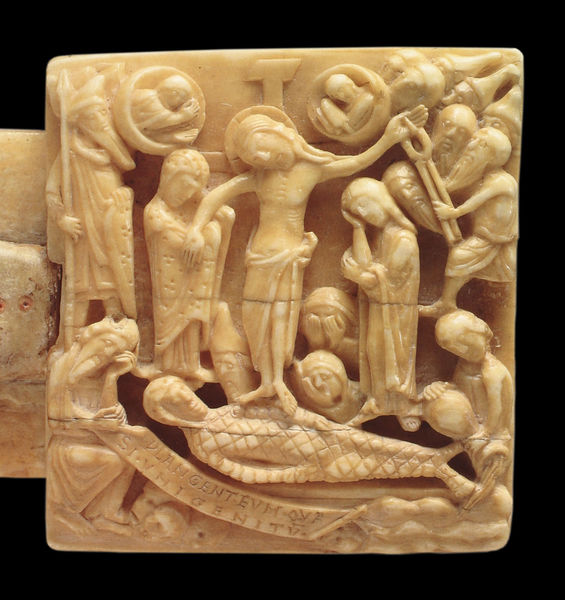
Titel: The Cloisters Cross (Klosterkreuz) , Kreuz aus Bury St. Edmunds
Institution: New York, The Metropolitan Museum of  Art
Schlagwörter: menschen, beige, bart, johannes, stein, trauer, kirche, engel, relief, schrift, liegen, schriftzug, inschrift, foto, medaillon, kreuz, heiligenschein, christus, jesus, kreuzigung, leichnam, maria, objekt, elfenbein, zange, juden, passion, longinus